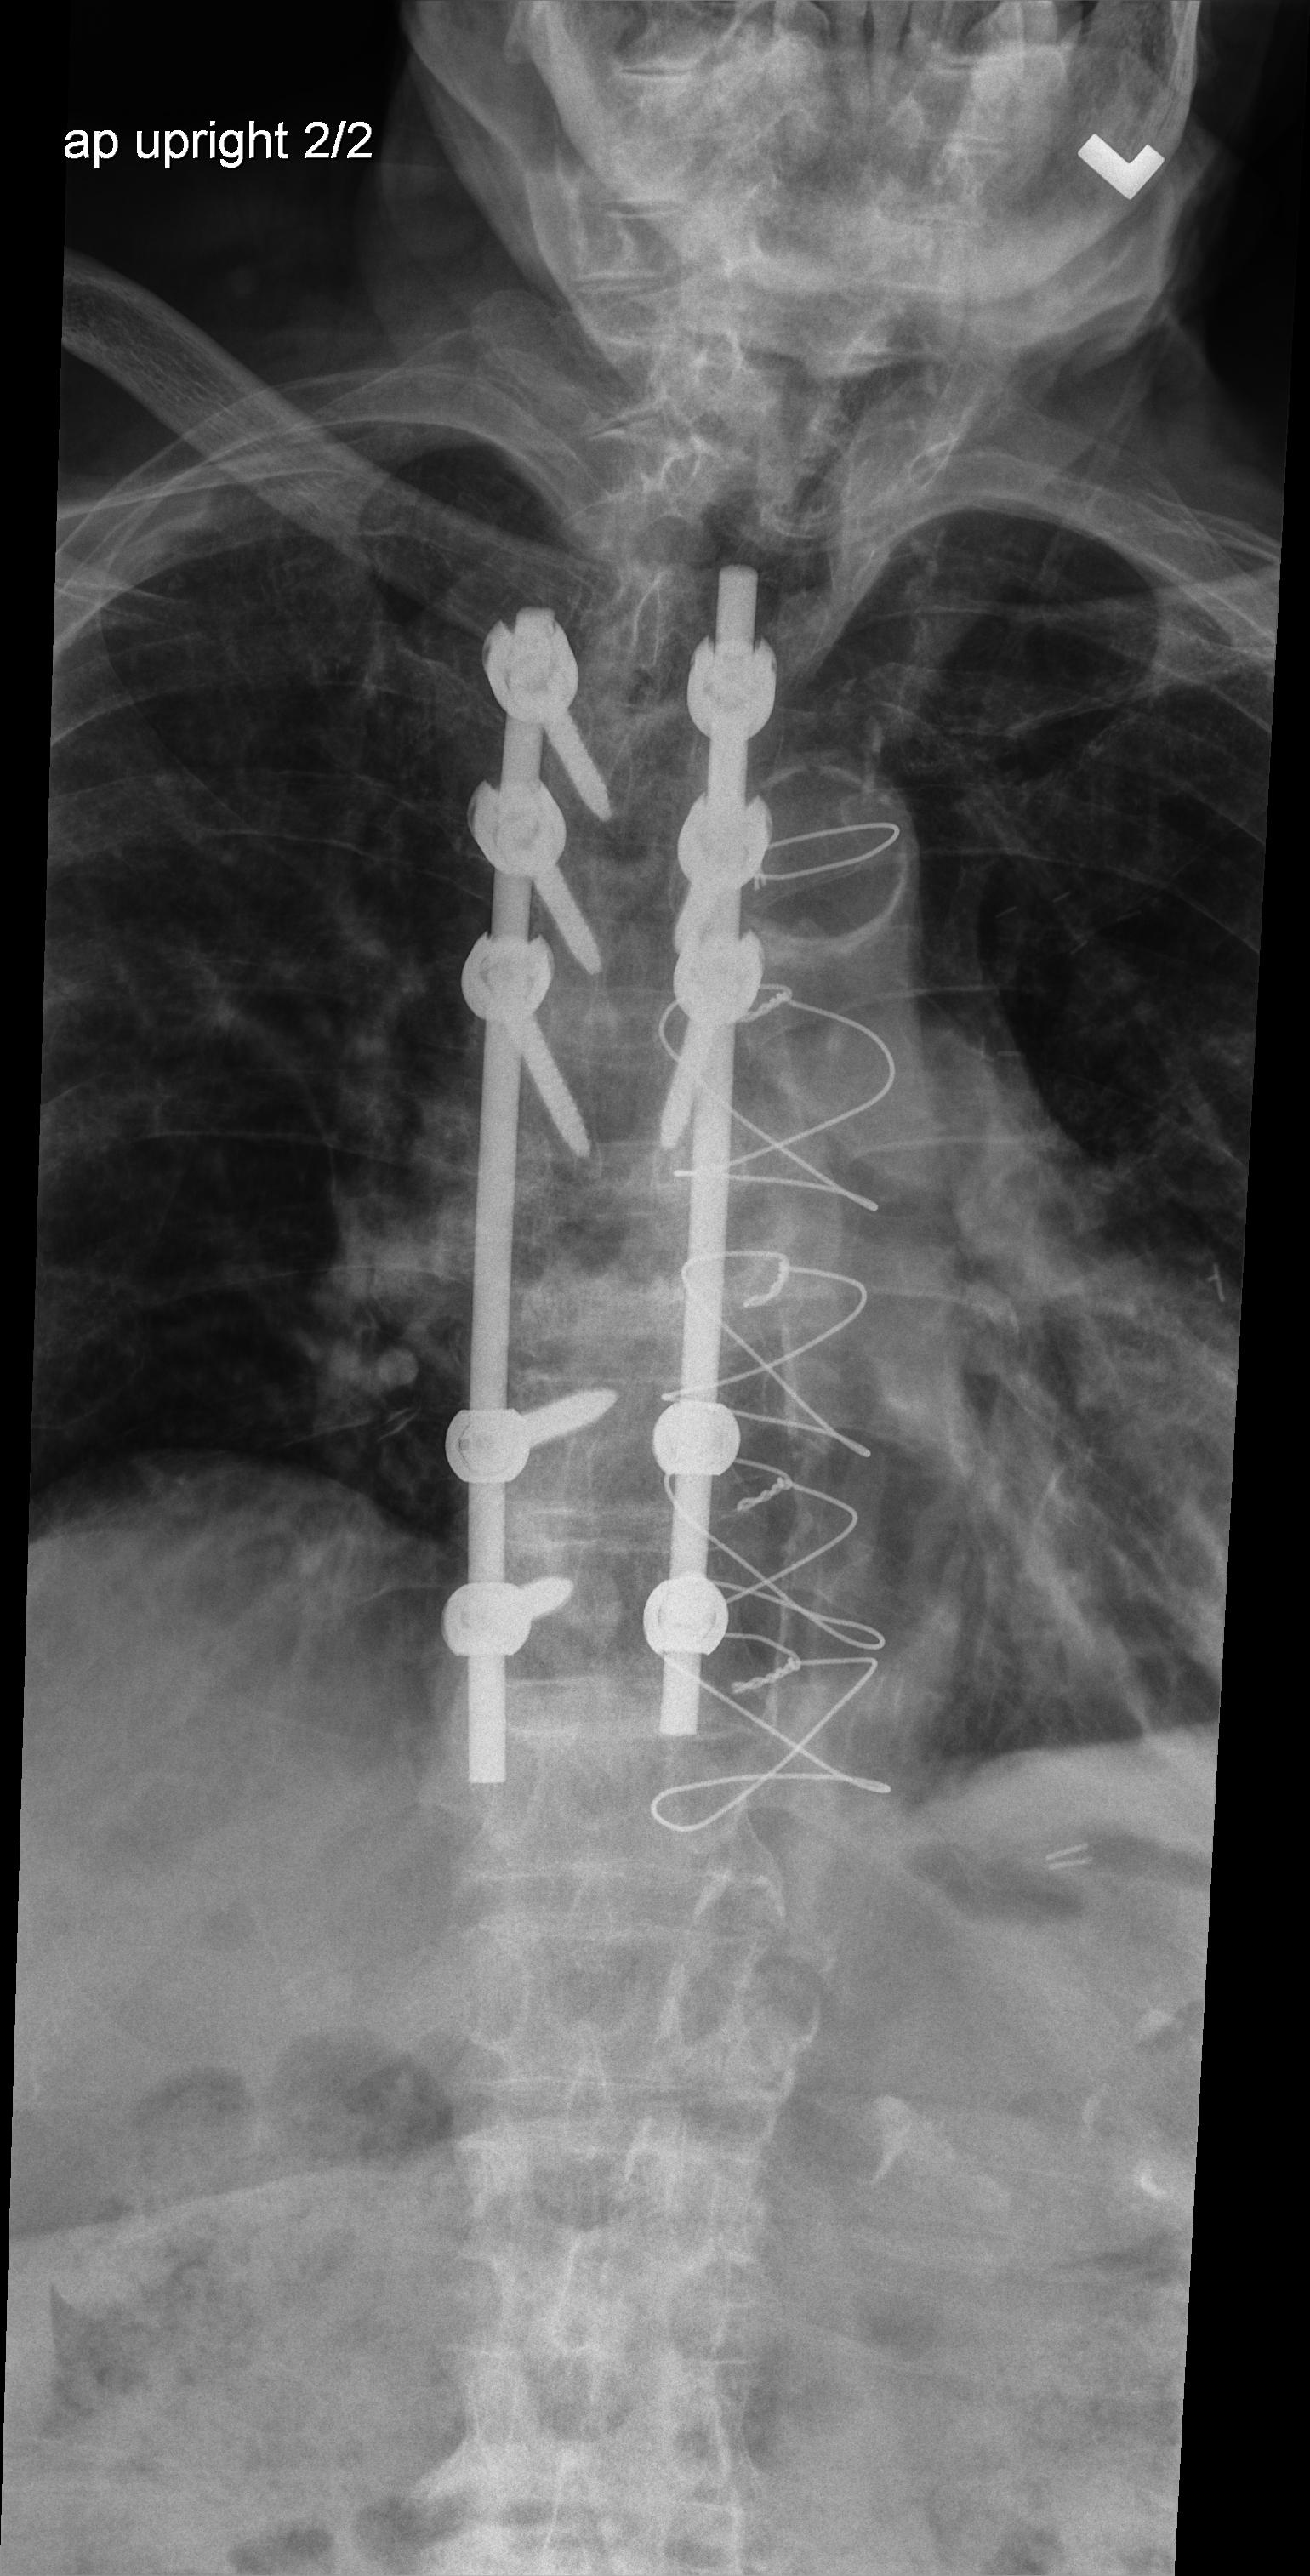
View: AP
Implant manufacturer: seaspine mariner